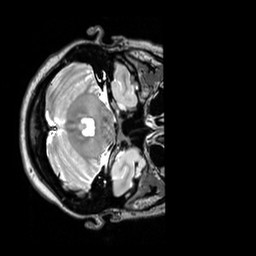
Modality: T2w
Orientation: axial
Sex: female
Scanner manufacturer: siemens
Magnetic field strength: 3 T
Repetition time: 3.2 s
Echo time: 0.409 s